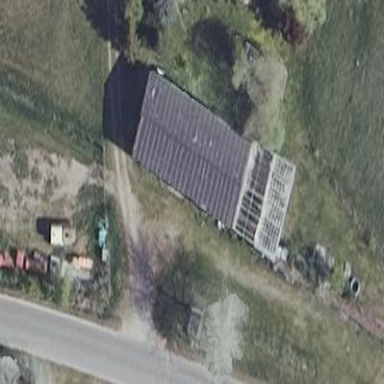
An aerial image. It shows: Shed.